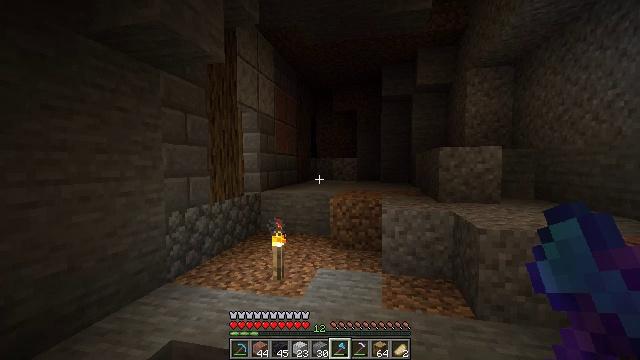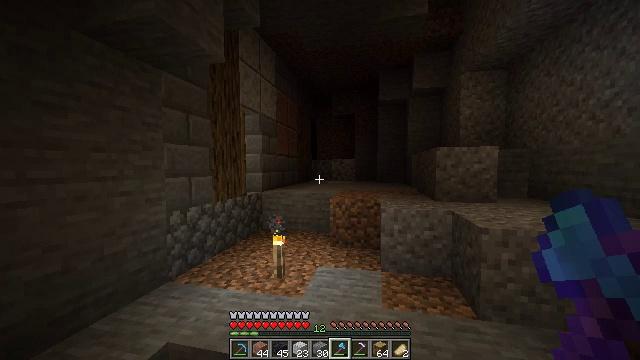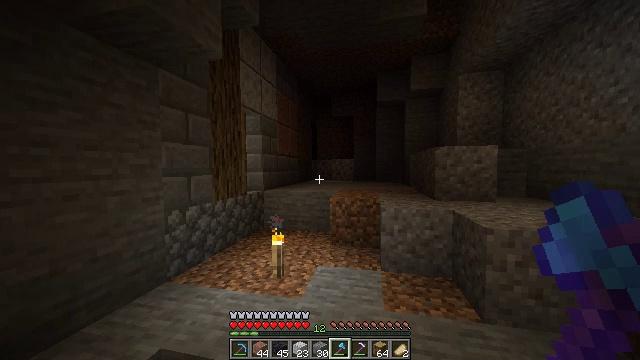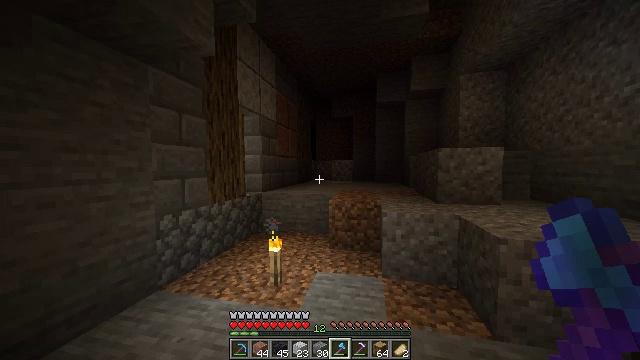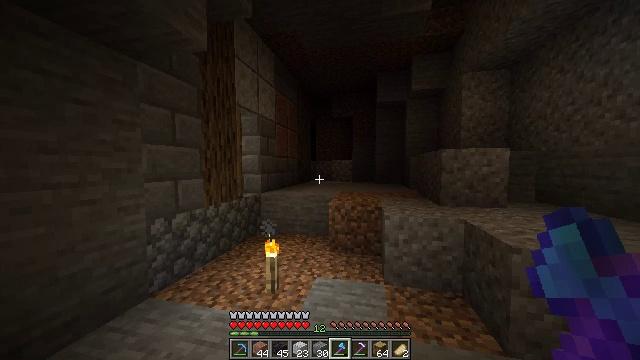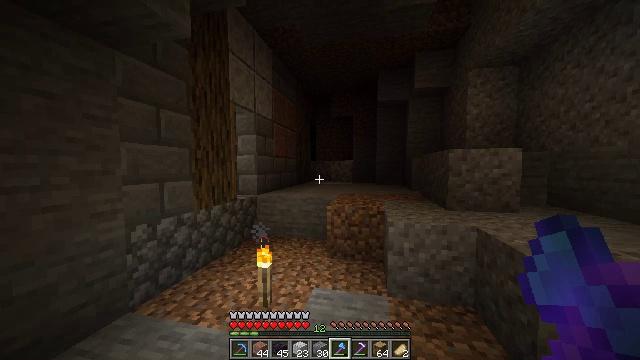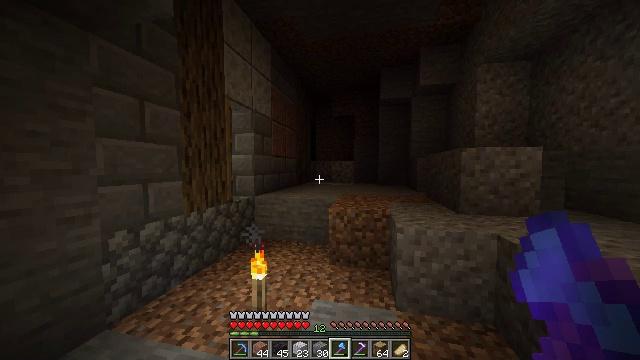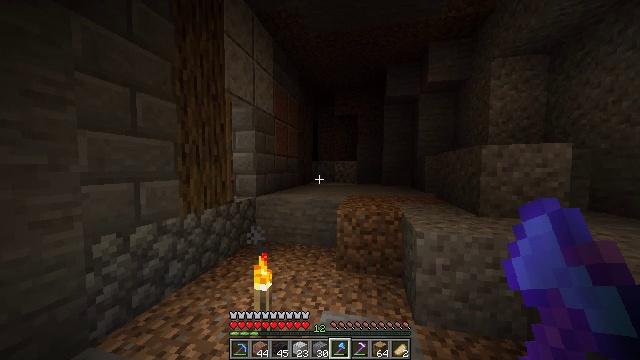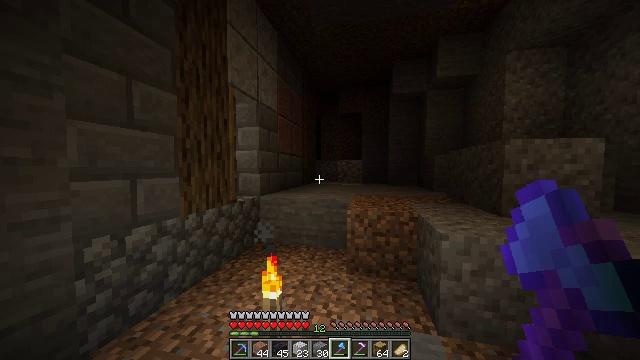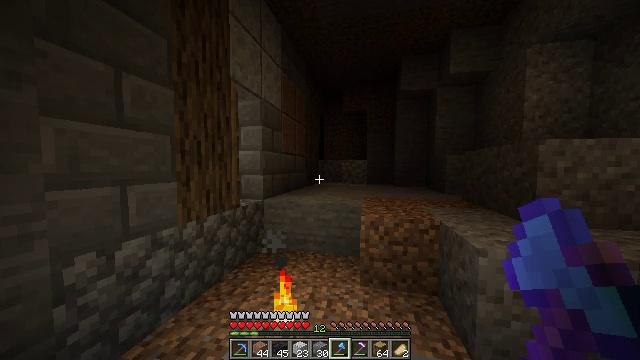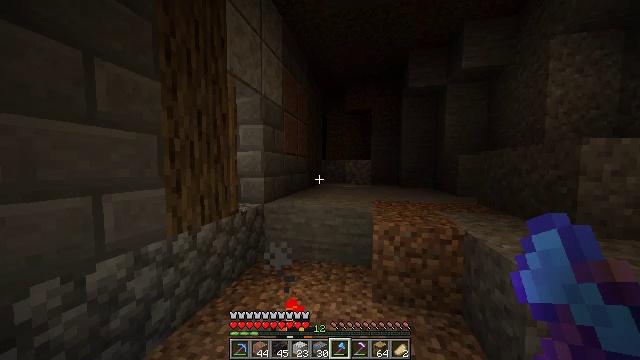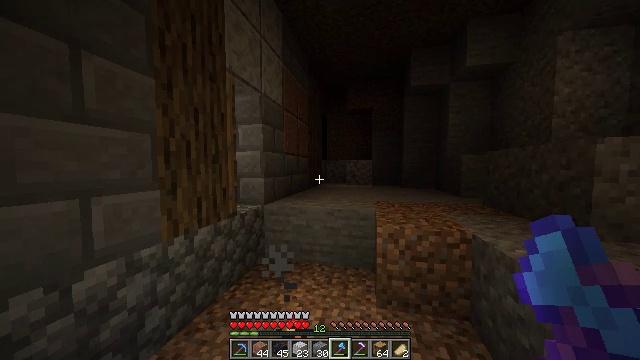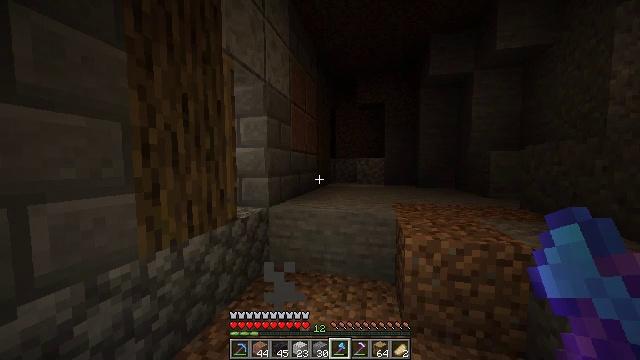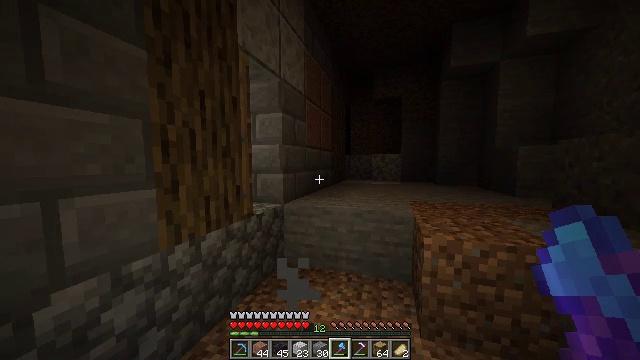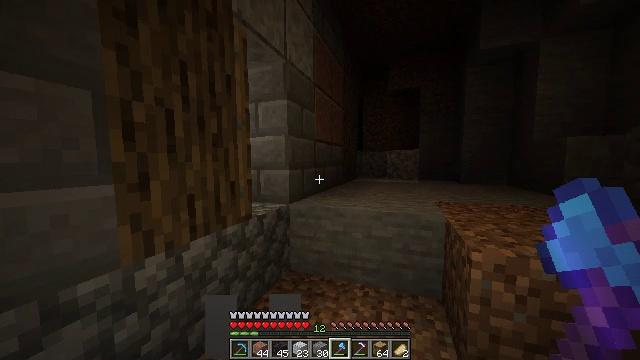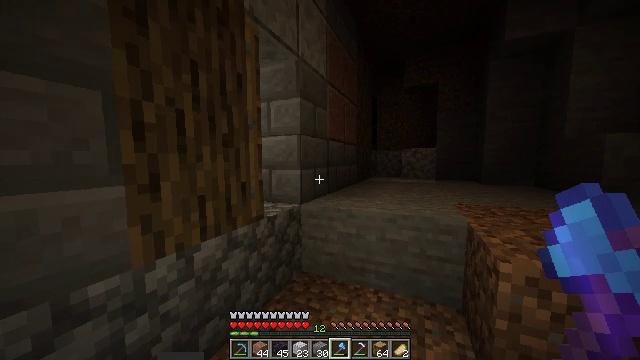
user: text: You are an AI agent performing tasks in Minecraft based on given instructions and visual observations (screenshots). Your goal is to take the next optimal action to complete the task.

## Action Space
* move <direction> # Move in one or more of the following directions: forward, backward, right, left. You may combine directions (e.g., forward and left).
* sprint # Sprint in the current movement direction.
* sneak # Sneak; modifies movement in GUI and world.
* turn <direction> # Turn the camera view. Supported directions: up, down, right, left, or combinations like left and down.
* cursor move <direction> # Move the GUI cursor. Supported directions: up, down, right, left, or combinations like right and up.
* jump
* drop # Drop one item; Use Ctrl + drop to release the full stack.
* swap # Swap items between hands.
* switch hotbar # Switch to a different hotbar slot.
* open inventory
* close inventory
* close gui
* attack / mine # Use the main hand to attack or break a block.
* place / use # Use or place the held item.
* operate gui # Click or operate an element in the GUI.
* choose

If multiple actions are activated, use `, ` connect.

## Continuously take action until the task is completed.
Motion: motion action
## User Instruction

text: Collect the light blue bed.
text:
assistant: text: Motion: move forward
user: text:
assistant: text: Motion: move forward
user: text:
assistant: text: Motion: move forward
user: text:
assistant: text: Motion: move forward
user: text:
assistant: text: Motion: move forward
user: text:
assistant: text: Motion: move forward and move left
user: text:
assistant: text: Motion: move forward and move left
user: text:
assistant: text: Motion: move forward and move left
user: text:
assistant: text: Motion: move forward
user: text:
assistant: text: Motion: move forward
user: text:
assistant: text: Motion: move forward
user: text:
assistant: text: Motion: move forward, turn left
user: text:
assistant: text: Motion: move forward, turn left
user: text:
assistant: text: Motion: move forward, turn left
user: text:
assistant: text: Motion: move forward, turn left
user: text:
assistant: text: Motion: move forward, turn left and down
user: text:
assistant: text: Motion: move forward, turn left and down
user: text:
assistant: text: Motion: move forward, turn left
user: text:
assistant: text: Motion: move forward, turn left, jump
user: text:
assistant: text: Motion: move forward, jump
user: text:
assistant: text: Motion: move forward, turn left and down, jump
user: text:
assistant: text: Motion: move forward, turn left and down
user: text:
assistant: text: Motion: move forward, turn left and down
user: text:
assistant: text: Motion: move forward, turn left and down
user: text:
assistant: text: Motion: move forward, turn left
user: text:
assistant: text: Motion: move forward, turn left
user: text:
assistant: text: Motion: move forward, turn left
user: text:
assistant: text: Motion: move forward and move right, turn left
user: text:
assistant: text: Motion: move forward and move right, turn left
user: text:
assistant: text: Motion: move forward and move right, turn left